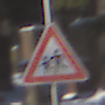
Verkehrszeichen: KinderRechts
Umgebung: Outdoor, Special
Tageszeit: MorningAfternoon
Wetter: Clear
Licht: Natural
Jahreszeit: Winter
Kontrast: HighContrast